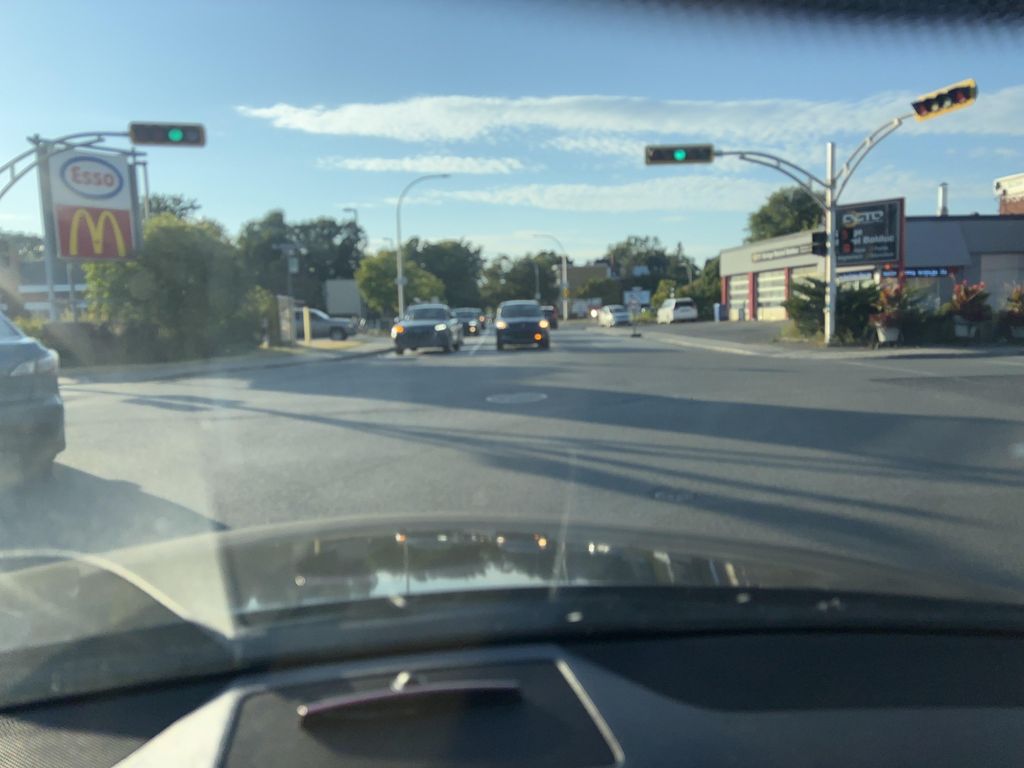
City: montreal